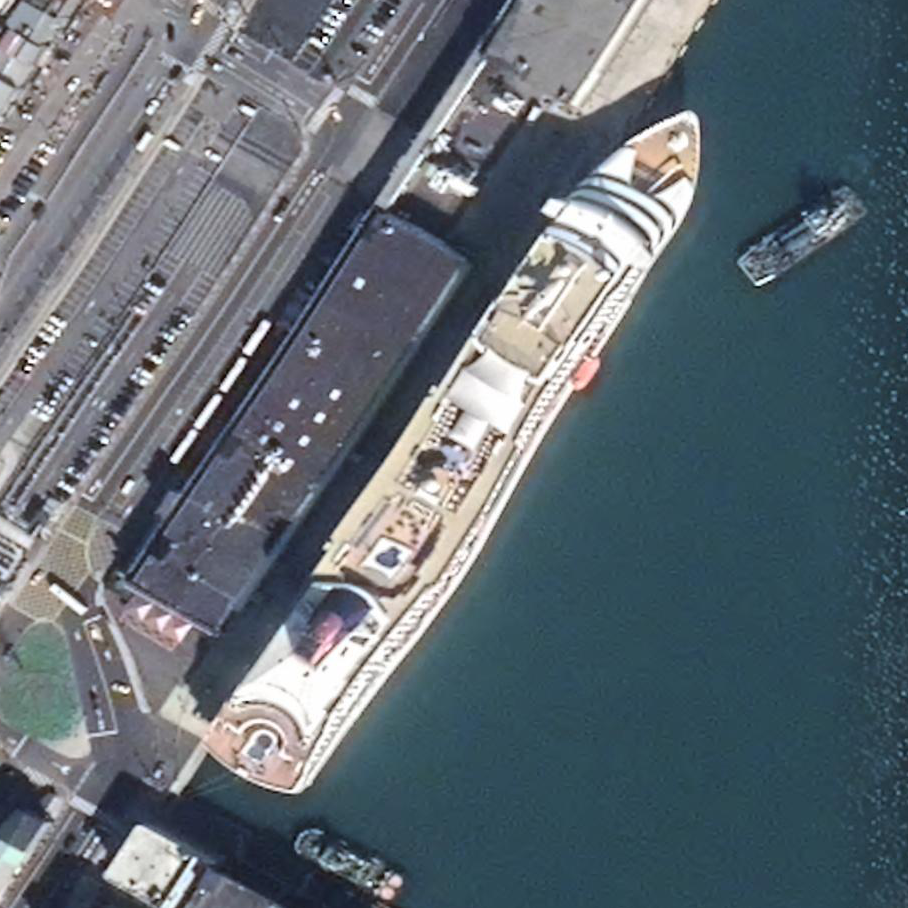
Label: civil